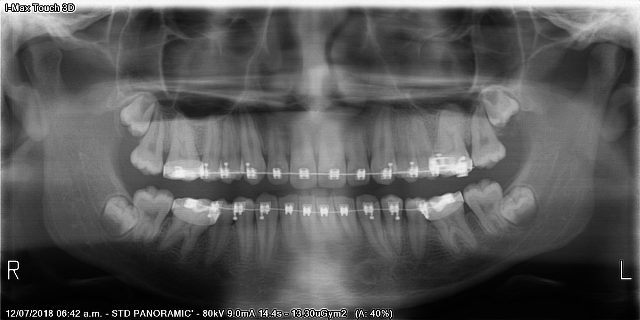
adult